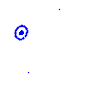
Particle: electron